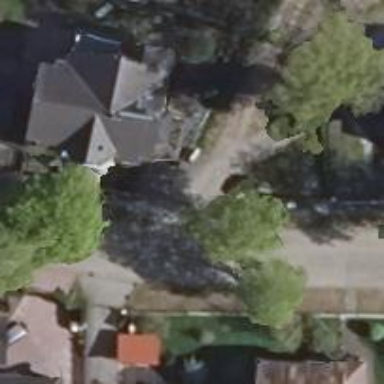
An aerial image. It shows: Driveway leading to service road.